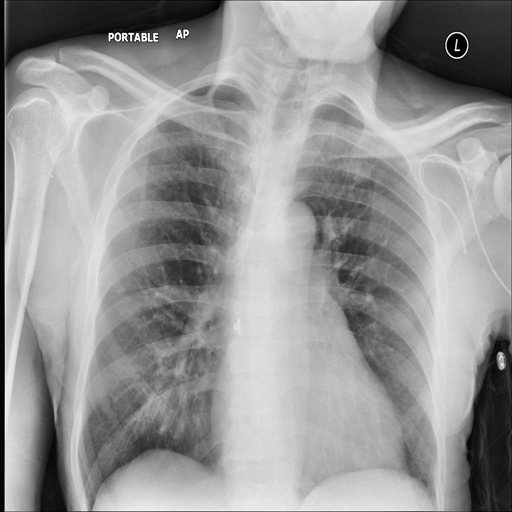
Finding: NORMAL